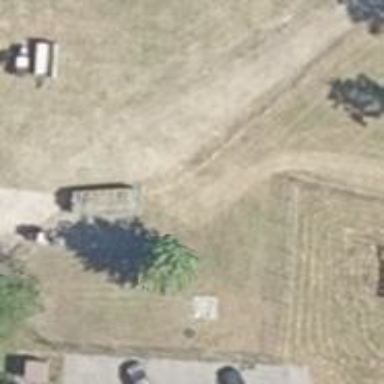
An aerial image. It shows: Driveway.